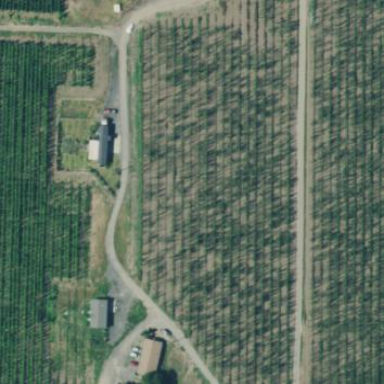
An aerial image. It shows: Orchard.